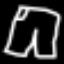
Label: pants